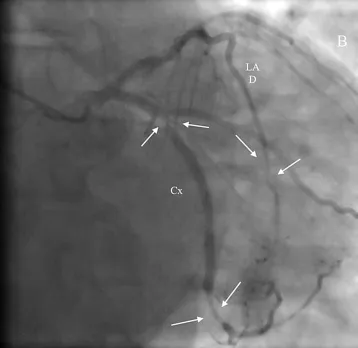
Coronary angiogram (CAG) shows 75% stenosis of the the distal segment of the LAD, 80% and 75% stenosis, respectively in the mid and distal segments of the LCx, (CAG - coronary angiogram, LAD - left anterior descending coronary artery, RCA - right coronary artery, LCx - left circumflex coronary artery).
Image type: radiology (x_ray)